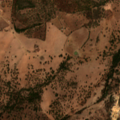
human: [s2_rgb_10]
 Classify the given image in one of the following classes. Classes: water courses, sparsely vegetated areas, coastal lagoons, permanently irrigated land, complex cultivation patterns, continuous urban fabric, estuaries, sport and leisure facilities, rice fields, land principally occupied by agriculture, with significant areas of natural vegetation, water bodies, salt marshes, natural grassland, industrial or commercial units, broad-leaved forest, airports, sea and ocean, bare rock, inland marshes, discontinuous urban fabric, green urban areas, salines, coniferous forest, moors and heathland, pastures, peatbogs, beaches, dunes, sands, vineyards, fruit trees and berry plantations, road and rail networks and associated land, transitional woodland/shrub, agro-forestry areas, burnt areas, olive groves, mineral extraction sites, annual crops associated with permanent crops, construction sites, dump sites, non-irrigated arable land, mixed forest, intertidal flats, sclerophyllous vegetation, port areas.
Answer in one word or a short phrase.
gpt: non-irrigated arable land, olive groves, pastures, agro-forestry areas, broad-leaved forest